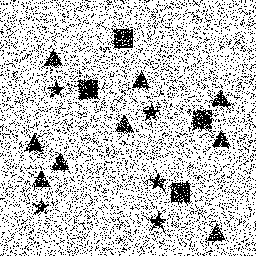
Squares: 4
Triangles: 9
Stars: 5
Total shapes: 18